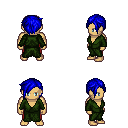
a pixel art fantasy rpg character, male body template, human, tanned skin, green robe, red pants, blue pixie cut hairstyle, four views (front, back, left, right), 2x2 character sprite sheet, small pixel art, hard edges, no anti-aliasing